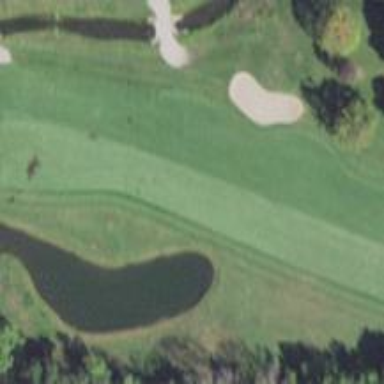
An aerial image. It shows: Well-maintained grassy area serving as golf fairway for the sport of golf.